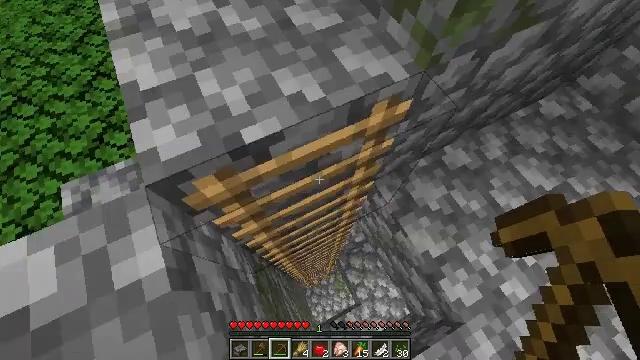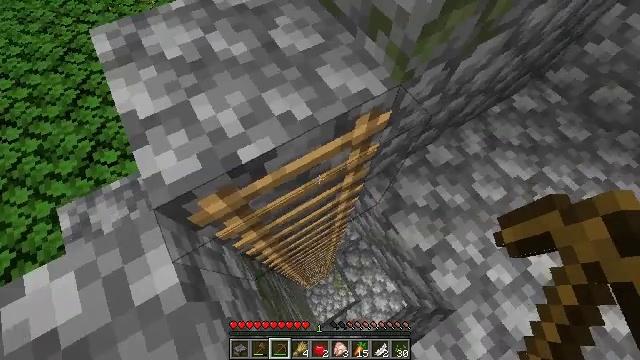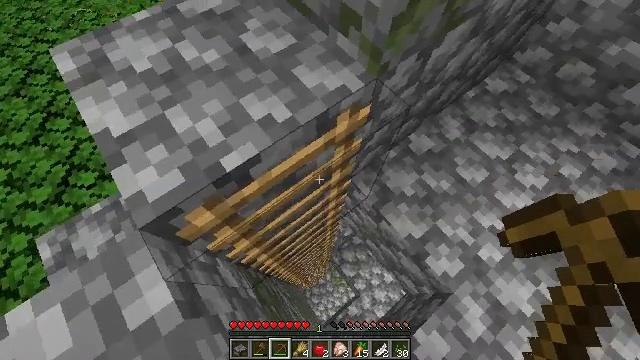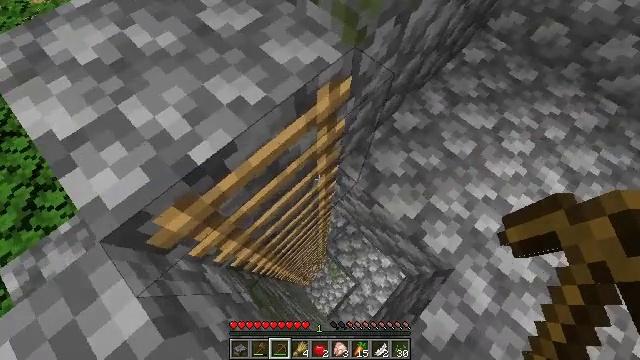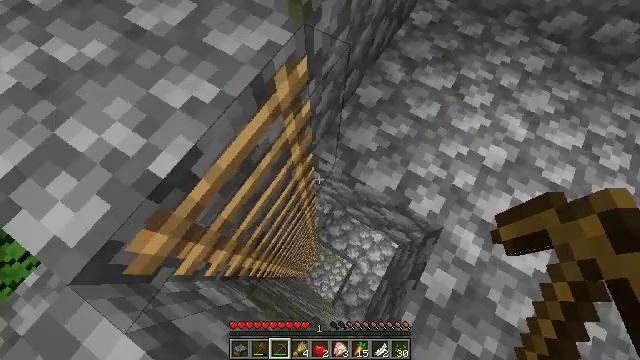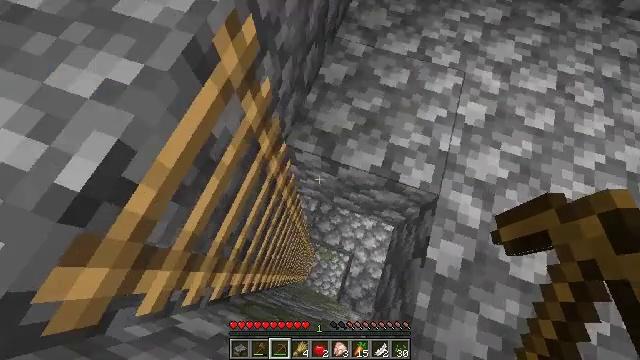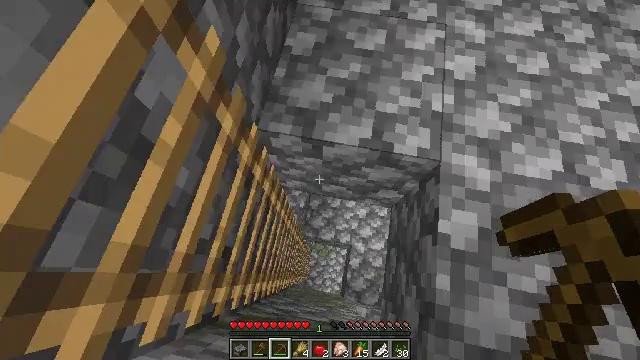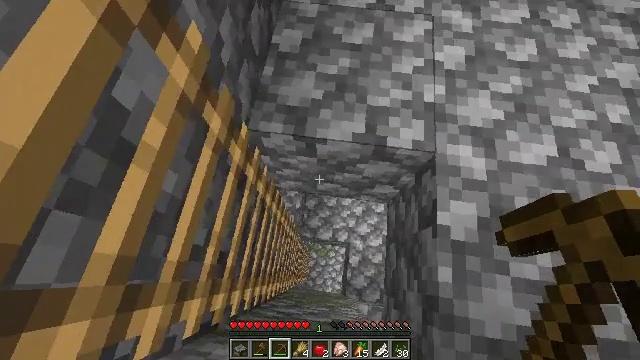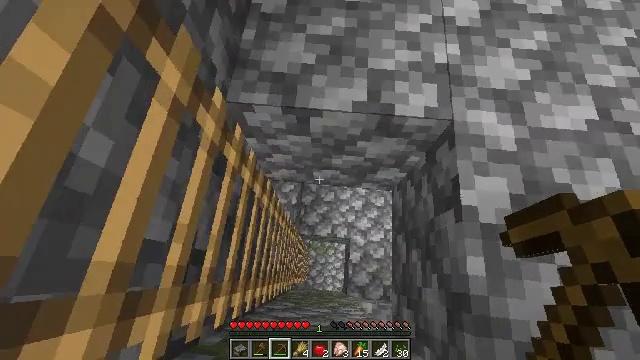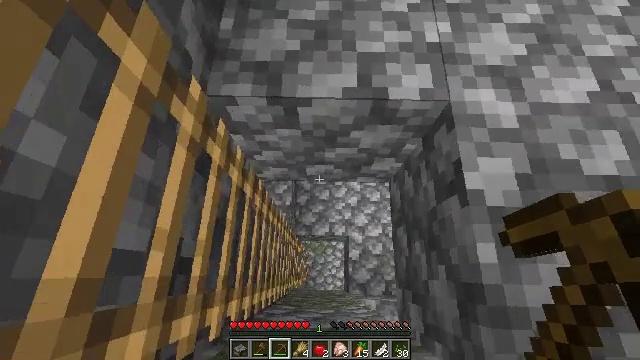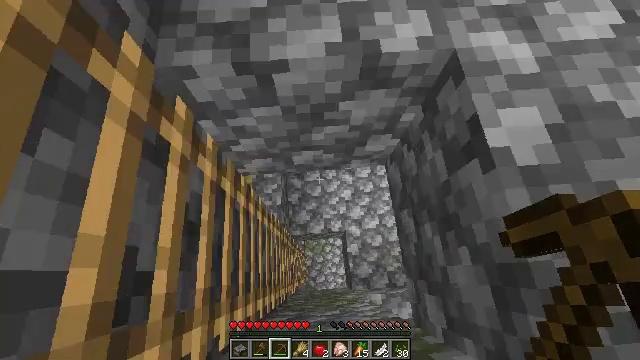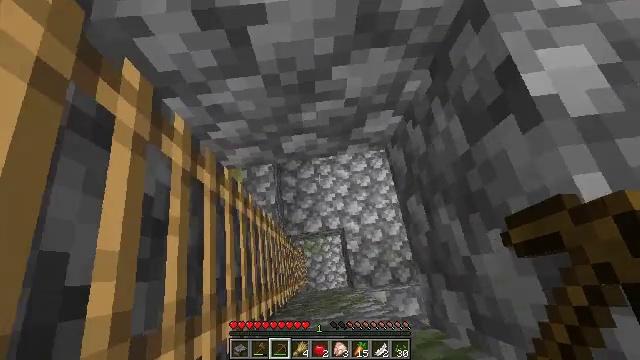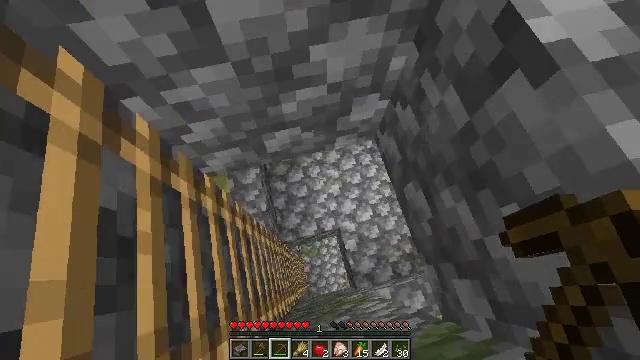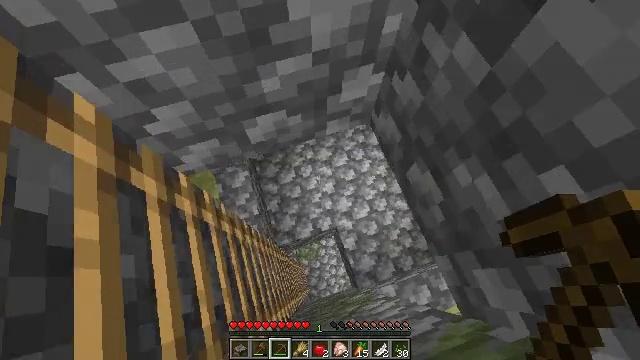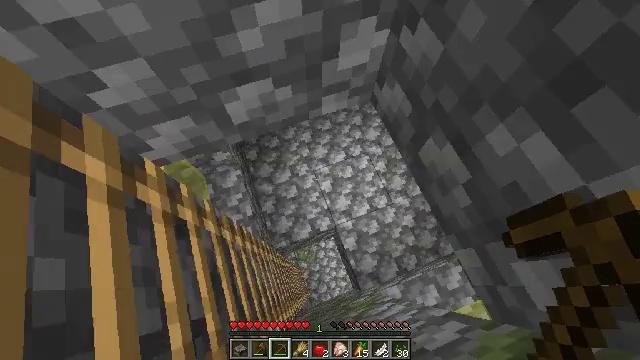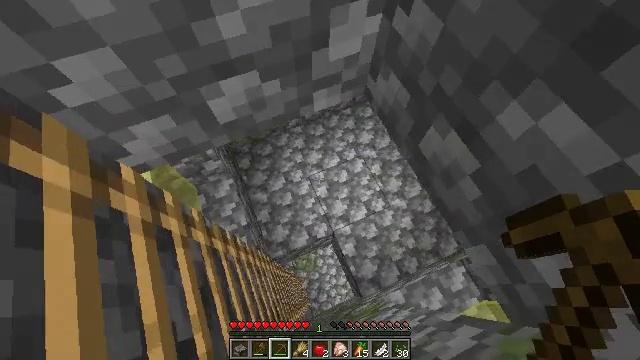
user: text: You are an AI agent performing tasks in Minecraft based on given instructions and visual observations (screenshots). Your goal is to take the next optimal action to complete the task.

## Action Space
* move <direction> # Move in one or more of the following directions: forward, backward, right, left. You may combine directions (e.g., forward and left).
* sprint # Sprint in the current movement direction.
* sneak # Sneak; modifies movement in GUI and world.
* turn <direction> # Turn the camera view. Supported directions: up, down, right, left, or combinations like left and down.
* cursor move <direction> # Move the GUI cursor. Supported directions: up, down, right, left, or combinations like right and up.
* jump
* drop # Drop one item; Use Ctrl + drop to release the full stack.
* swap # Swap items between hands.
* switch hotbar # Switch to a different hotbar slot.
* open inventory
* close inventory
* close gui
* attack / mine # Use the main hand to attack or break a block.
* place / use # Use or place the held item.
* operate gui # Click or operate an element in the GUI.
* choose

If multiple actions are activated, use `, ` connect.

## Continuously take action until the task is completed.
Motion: motion action
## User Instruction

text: Gather the wall torch from the wall.
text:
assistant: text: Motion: turn right
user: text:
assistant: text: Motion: turn right
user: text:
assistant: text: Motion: turn right and down
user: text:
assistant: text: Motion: turn right and down
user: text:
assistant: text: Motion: turn right
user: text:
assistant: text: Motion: turn right
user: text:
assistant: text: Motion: turn right
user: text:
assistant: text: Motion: turn right
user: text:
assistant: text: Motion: turn right
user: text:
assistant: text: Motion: turn right
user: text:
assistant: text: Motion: turn right
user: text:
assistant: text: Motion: turn right
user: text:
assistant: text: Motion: turn right
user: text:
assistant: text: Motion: turn right
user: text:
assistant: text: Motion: turn right and up
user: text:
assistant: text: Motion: turn right and up
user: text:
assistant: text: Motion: turn right and up
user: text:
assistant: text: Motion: turn right and up
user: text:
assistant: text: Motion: turn up
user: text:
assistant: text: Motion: turn right and up
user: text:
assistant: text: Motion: turn up
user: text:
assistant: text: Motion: turn right and up
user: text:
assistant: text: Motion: turn up
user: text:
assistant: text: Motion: turn left and up
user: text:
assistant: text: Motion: turn left and up
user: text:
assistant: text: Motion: turn left and up
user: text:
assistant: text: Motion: move forward, turn left and up
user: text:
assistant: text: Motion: move forward, turn left, jump
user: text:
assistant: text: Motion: move forward, jump
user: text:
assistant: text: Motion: move forward, jump